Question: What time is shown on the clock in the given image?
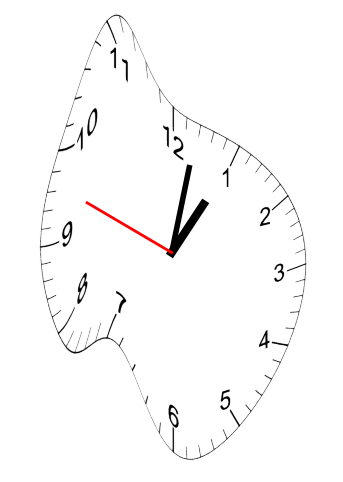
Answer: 01:01:48